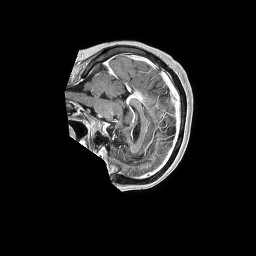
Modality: T1w
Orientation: sagittal
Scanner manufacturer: philips
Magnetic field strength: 1.5 T
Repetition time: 0.007927 s
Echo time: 0.003724 s